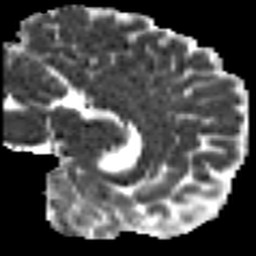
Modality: MD
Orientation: sagittal
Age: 22
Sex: male
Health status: ill
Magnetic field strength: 3 T
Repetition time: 8.4 s
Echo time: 0.0926 s